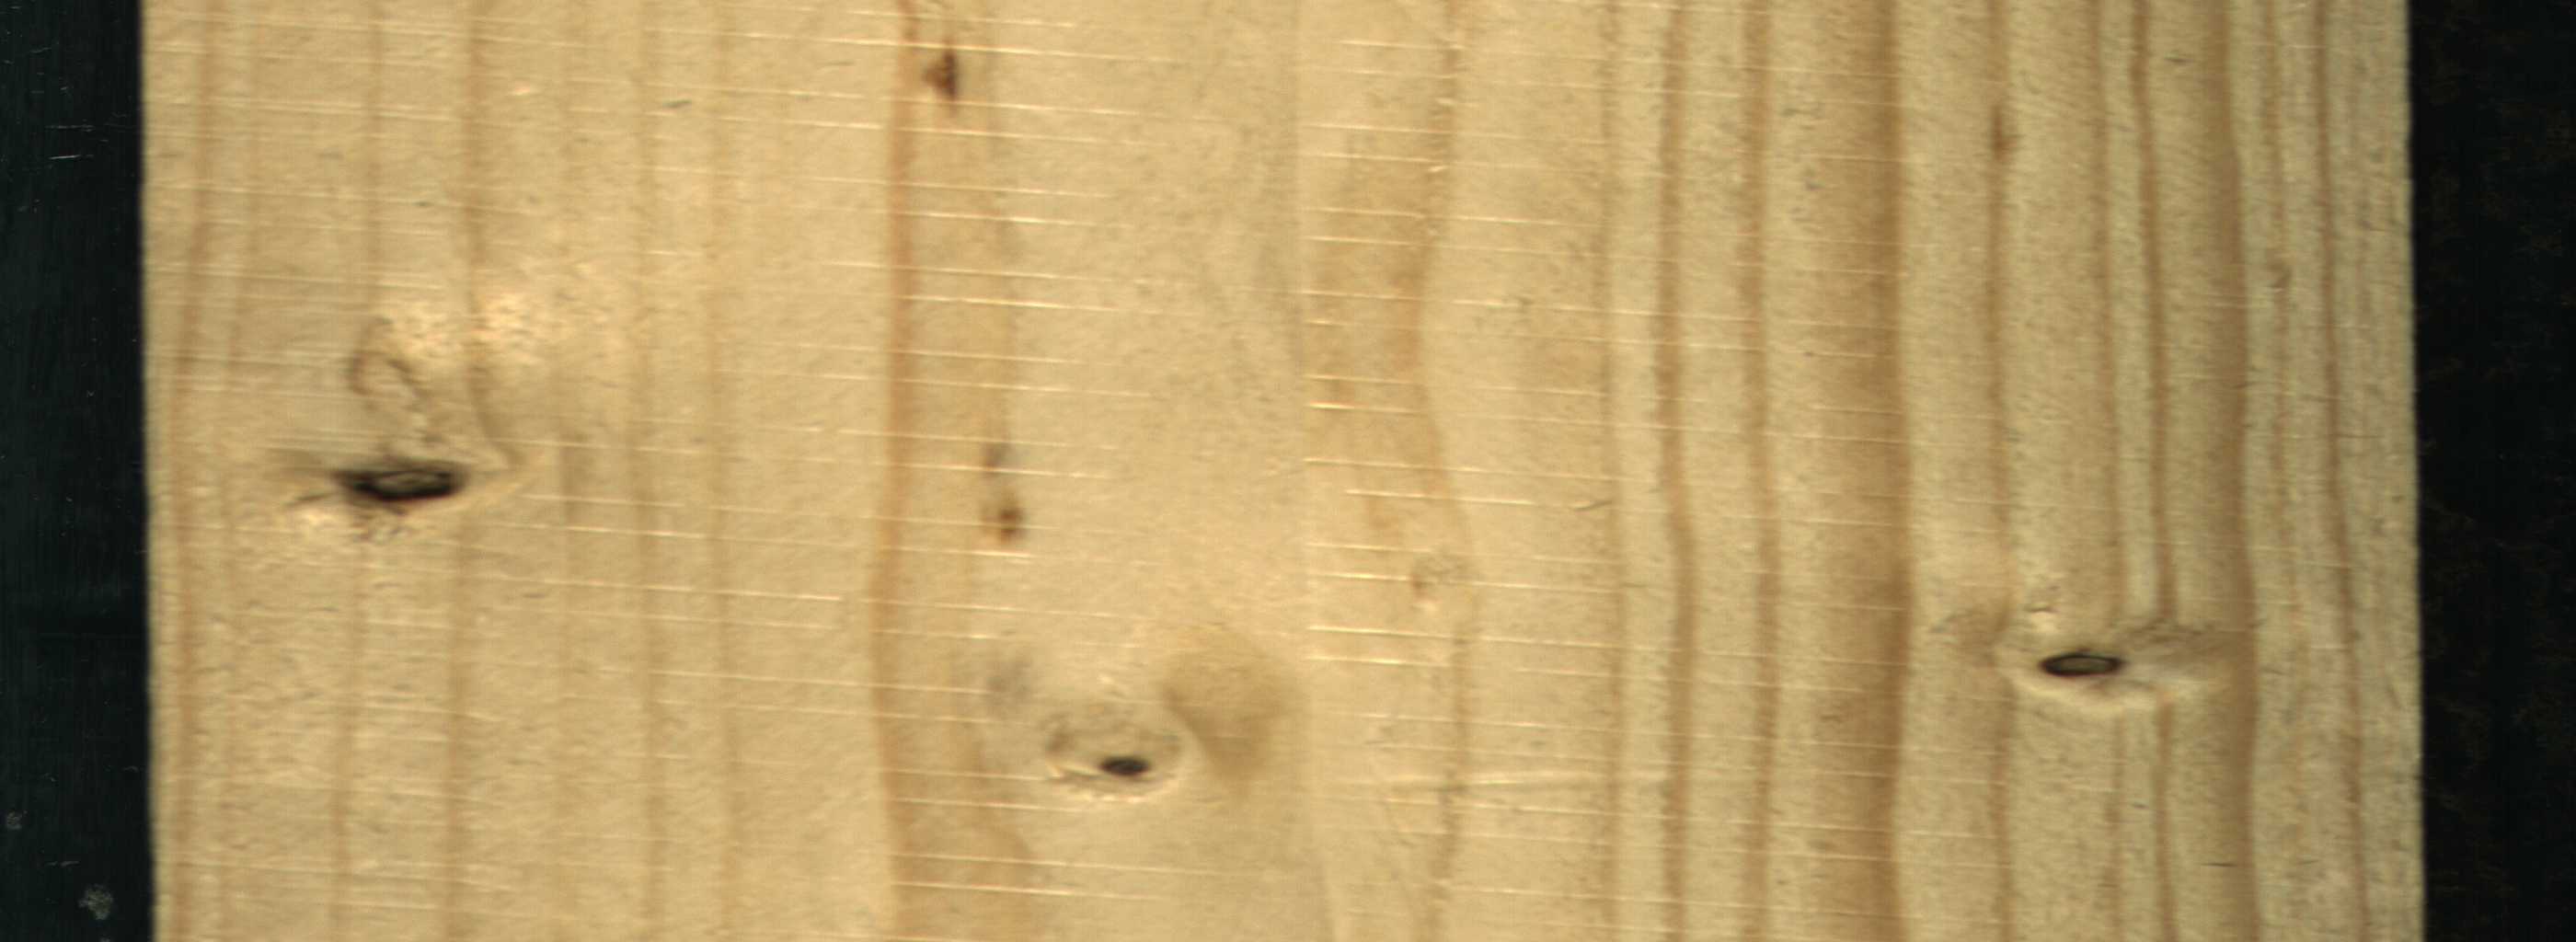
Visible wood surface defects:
Dead_Knot
Dead_Knot
Dead_Knot